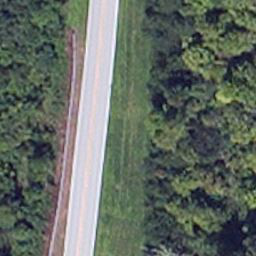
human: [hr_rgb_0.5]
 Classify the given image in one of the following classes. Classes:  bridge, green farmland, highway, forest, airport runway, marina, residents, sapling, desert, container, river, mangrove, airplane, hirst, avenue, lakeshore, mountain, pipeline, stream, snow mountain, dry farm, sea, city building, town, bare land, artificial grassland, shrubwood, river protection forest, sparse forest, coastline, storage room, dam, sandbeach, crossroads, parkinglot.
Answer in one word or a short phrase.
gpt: avenue